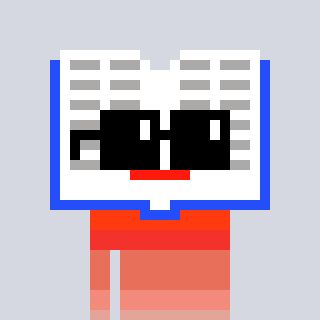
a pixel art character with square black sunglasses, a dictionary-shaped head and a grayscale-colored body on a cool background